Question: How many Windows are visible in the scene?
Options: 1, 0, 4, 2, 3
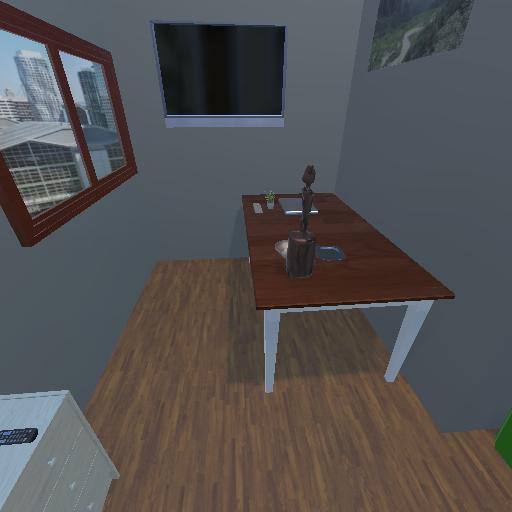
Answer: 1